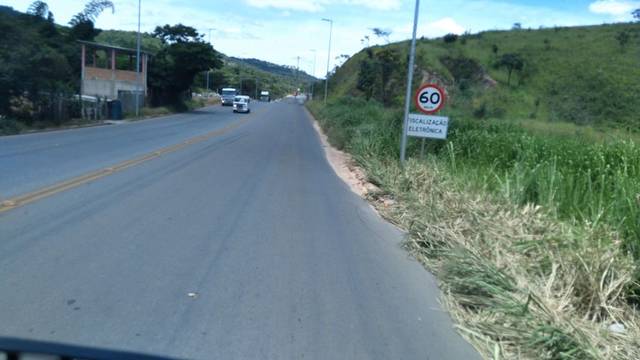
Region: Brazil
Coordinates: -19.877, -43.864